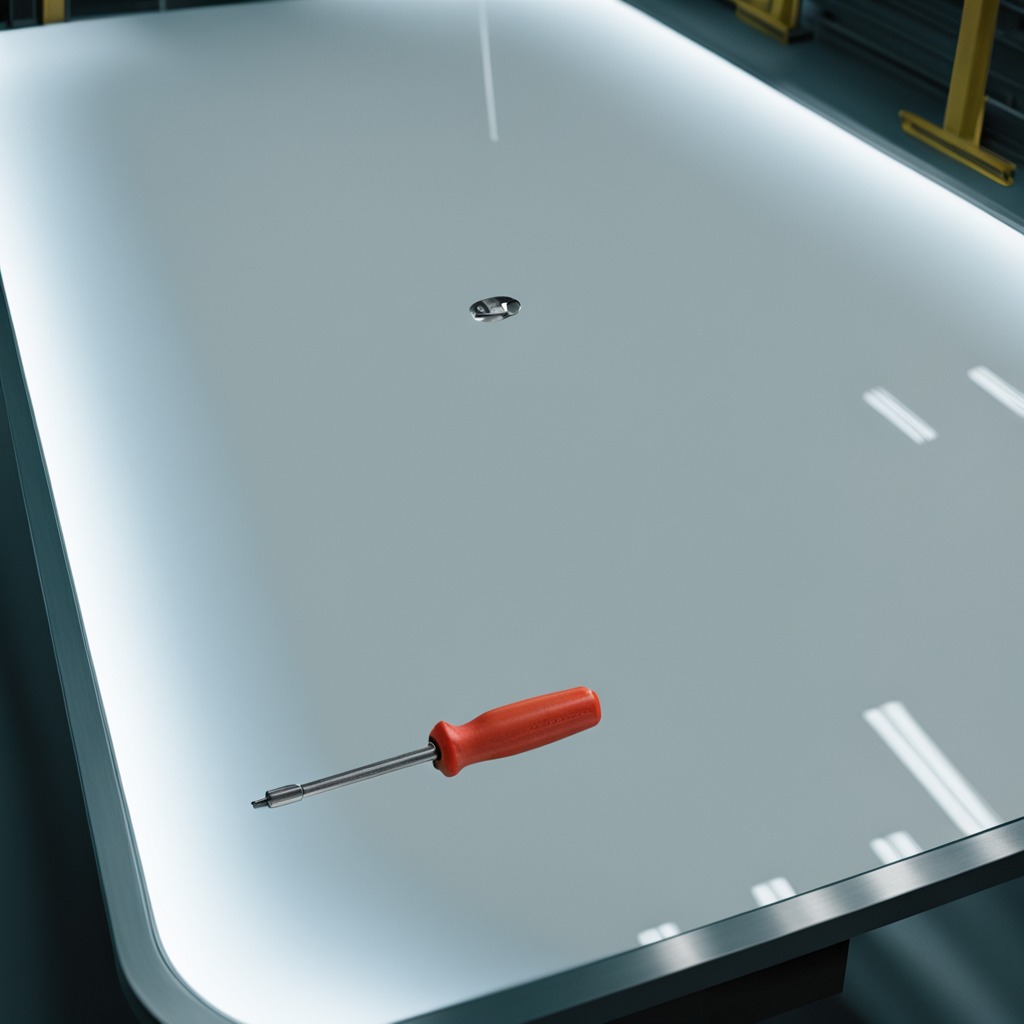
A screwdriver lies on the table in the ship maintenance bay.